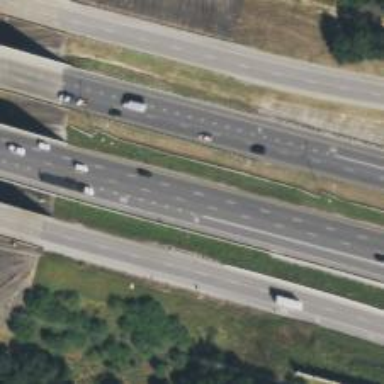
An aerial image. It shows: Motorway junction.